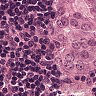
Metastatic tissue present: yes